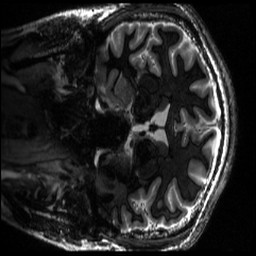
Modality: MP2RAGE
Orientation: coronal
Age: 30
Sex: male
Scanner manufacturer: siemens
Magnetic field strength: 6.98 T
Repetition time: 6 s
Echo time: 0.00283 s